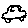
Label: car